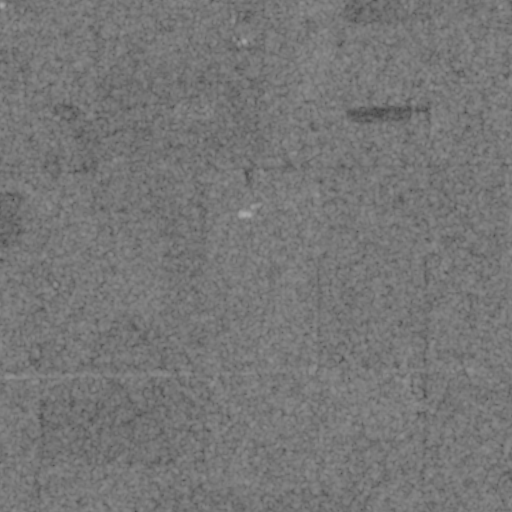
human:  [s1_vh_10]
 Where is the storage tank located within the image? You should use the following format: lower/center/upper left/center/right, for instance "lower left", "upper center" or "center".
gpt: The storage tank is located in the upper right of the image.
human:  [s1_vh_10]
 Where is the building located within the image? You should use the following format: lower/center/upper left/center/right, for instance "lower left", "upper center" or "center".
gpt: The building is located in the upper right of the image.
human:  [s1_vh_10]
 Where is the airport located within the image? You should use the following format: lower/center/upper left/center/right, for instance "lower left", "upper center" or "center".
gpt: There is no airport in the image.

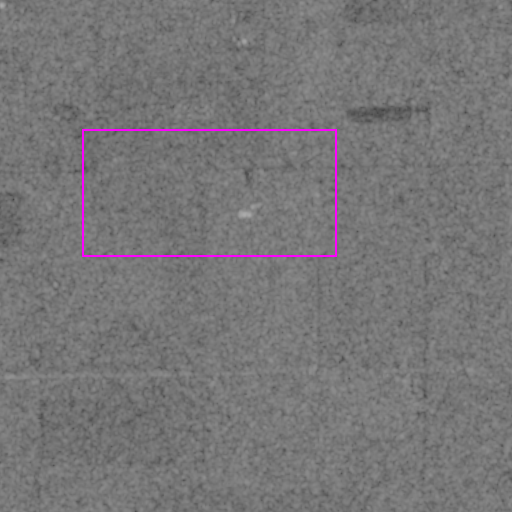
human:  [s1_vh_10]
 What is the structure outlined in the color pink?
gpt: There is no pink outline.
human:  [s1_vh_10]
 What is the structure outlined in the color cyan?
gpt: There is no structure outlined in cyan.